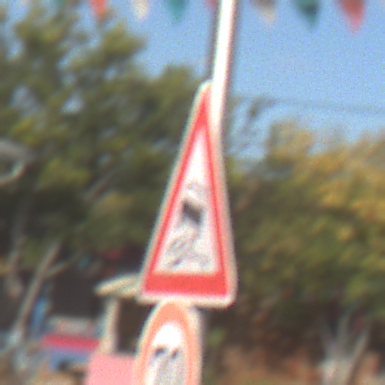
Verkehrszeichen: SchleuderOderRutschgefahr
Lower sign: Geschwindigkeit70
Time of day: MorningAfternoon
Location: Outdoor (Special)
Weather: PartlyCloudy
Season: NotSpecified
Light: Natural